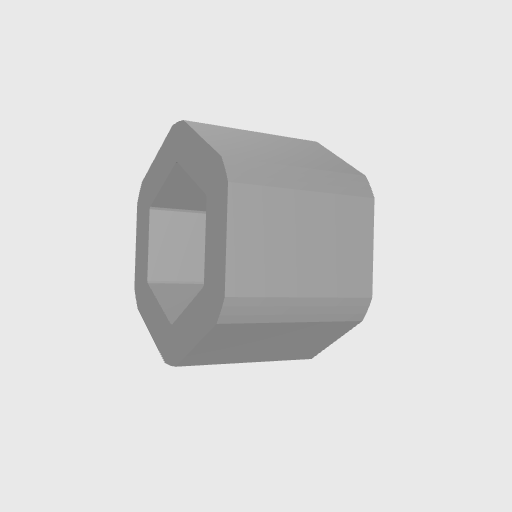
Part: Spacer8RID12ROD8